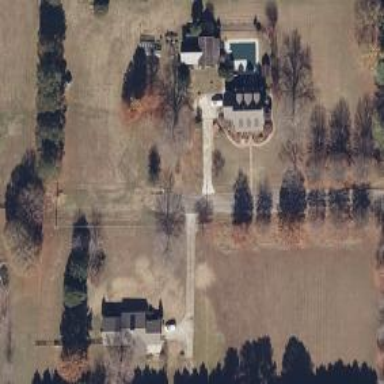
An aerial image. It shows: Driveway.